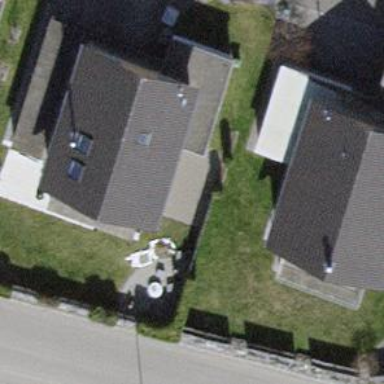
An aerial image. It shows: Simple and straightforward house.